Interaction volume radius: 5 \u00c5
Interaction volume height: 10 \u00c5
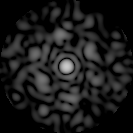
Disorder parameter: 0.7851